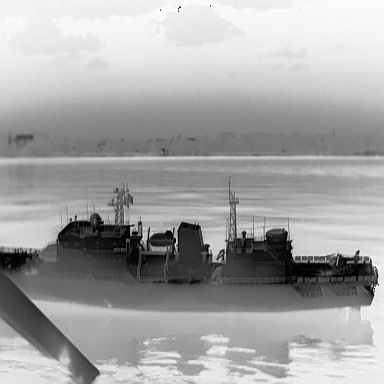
There is a warship in the infrared image.